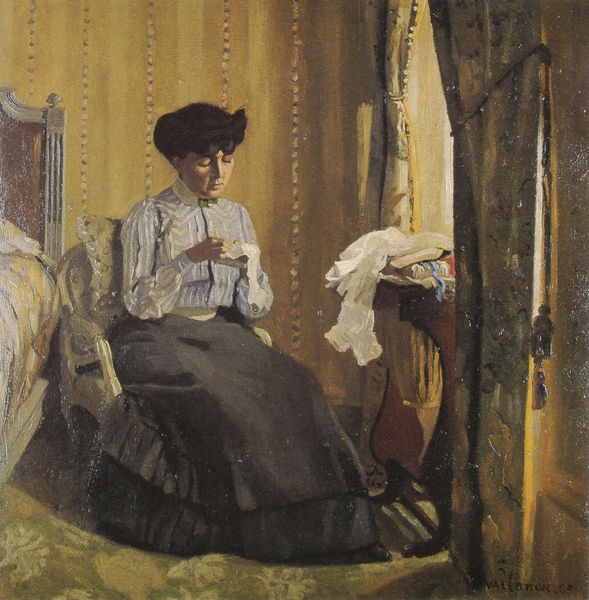
Titel: Interieur: Junge Näherin am Fenster
Künstler: Félix Vallotton
Standort: Troyes
Institution: Musée d'Art Moderne
Schlagwörter: blau, dunkel, gemälde, hand, schatten, weiß, gelb, grün, impressionismus, ocker, sitzen, wäsche, braun, fenster, frankreich, frau, frisur, grau, hell, holz, kleid, licht, paris, raum, schwarz, stuhl, tisch, zimmer, dame, rot, tuch, beige, malerei, rock, teppich, hemd, band, bluse, falten, kragen, mensch, bildnis, portrait, porträt, signatur, spiegel, vorhang, öl, sonne, gold, haare, interieur, schnur, sessel, sitzend, stoff, stoffe, decke, saum, person, arbeit, goldfarben, fußboden, tag, bank, ölgemälde, kissen, essen, gardine, tapete, vorhänge, flicken, handarbeit, nähen, ernst, sitzt, gestreift, melancholie, streifen, tepich, bett, bettdecke, näherin, schlafzimmer, armstuhl, bettgestell, faden, flickwäsche, gardiene, gestell, kammer, konzentriert, kordel, lichteinfall, nadel, nähend, nähtisch, posament, quaste, roch, schaukel, socke, socken, sticken, stopfen, strumpf, tee, vorhangkordel, faltenwurf, verträumt, pfosten, lehnstuhl, teppisch, hausarbeit, gelblich, gedämpft, stiff, rocl, 19. jahrhundert, gelnb, eingeschlossene stille, tapate